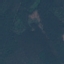
Label: Forest